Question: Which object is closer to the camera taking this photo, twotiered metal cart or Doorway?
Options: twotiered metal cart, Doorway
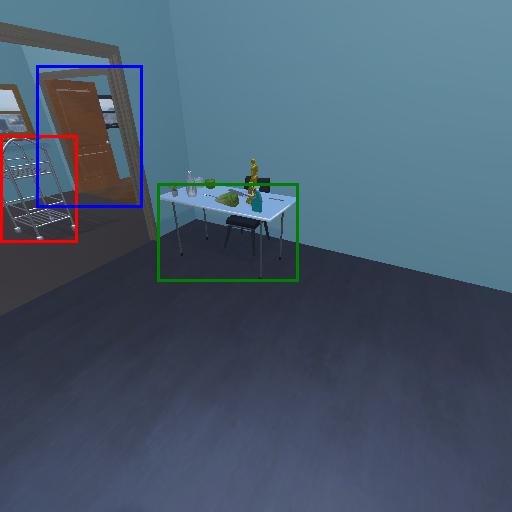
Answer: twotiered metal cart